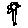
Label: flower